Question: I'm not able to open my web applications for some reason. When I try to open it I get this:

I AM able to open without any problem, but somehow I can't open web applications. I'm using Visual Studio 2013
So apparently I'm able to open it if I first open Visual Studio and then select "recent files" and open the project from there. But why can't I open file directly by clicking on the project file?
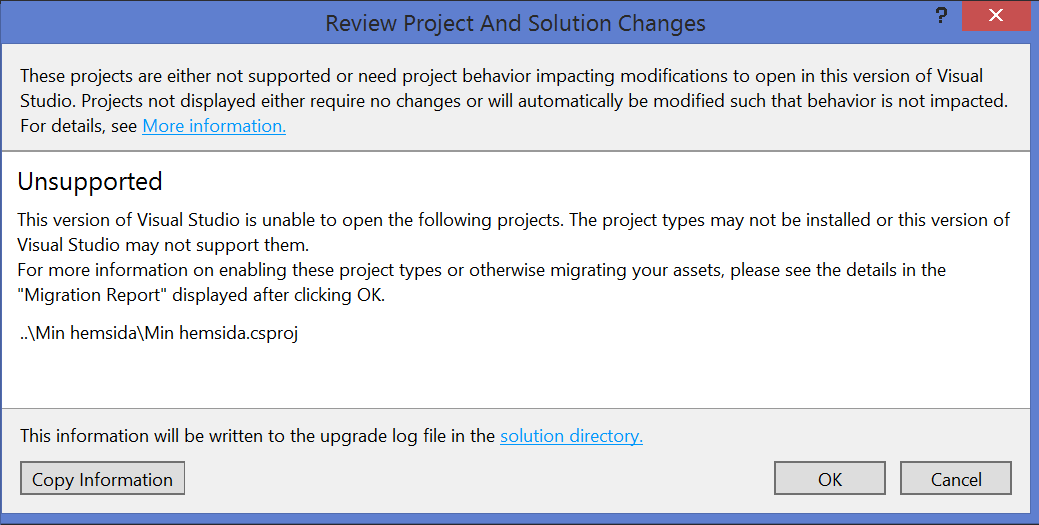
Answer: I figured out the problem.
I noticed that I had two Visual Studios on my computer: and .
Every time I opened a solution, the computer automatically tried opening it using . This is the reason I was able to open Windows Form Applications but not Web forms.
So I just uninstalled the so now the computer automatically opens solutions using